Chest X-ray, AP view. Patient: 47 years old, sex F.
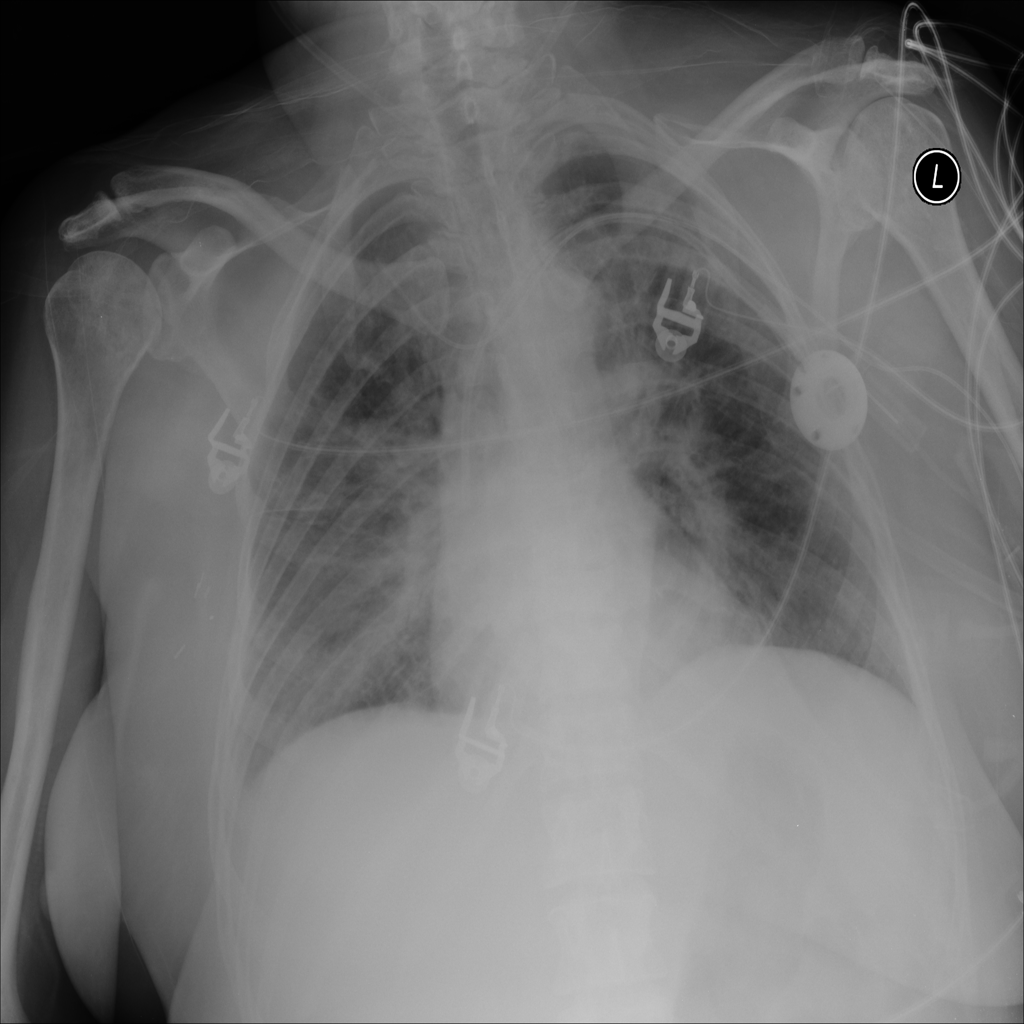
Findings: No Finding